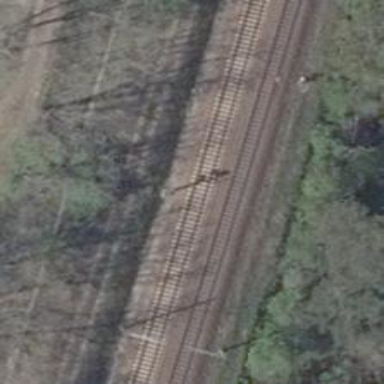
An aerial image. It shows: Railway signal.